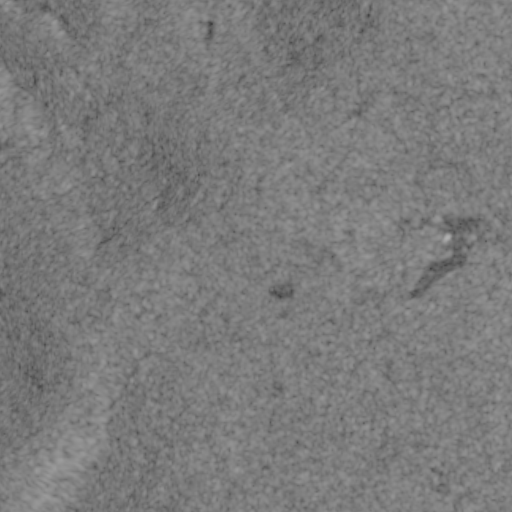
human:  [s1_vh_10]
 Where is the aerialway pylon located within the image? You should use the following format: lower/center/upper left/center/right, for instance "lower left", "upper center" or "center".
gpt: The aerialway pylon is located in the center right of the image.
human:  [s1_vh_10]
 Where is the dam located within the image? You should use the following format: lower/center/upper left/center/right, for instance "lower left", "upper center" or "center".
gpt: The dam is located in the upper left of the image.
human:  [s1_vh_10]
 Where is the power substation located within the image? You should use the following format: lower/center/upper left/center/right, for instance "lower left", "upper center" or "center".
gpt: The power substation is located in the lower left of the image.
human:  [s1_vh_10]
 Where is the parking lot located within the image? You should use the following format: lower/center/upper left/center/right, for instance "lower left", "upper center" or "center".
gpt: There is no parking lot in the image.

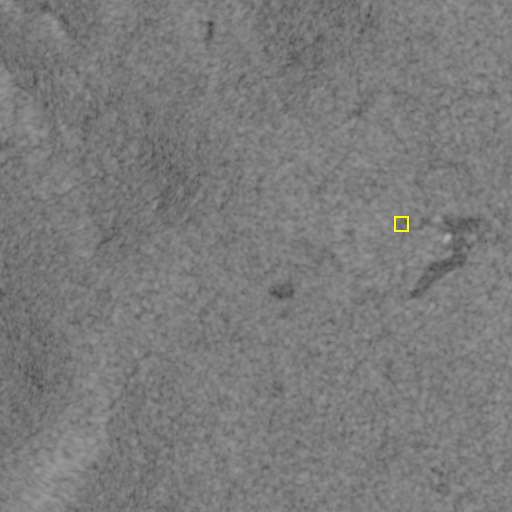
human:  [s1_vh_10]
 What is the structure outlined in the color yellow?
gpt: The structure outlined in yellow is a parking lot.
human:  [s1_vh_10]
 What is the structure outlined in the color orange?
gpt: There is no orange outline.